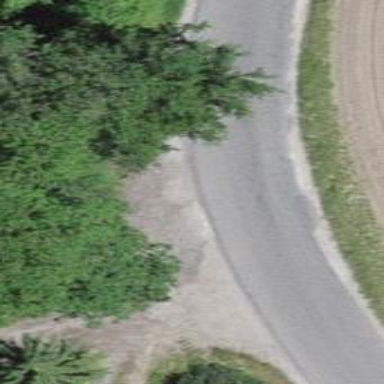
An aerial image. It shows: Unclassified road with asphalt surface.